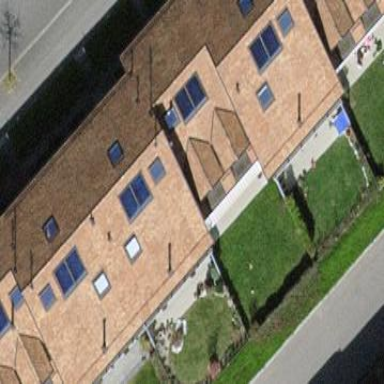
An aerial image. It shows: Simple and straightforward house.